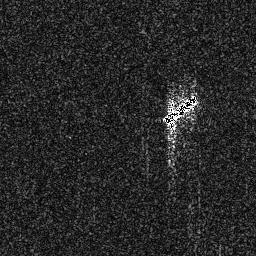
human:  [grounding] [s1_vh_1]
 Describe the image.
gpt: In the satellite image, there is  <ref>1 medium ship </ref> <box>[[62, 35, 78, 49, 0]]</box> located at right.